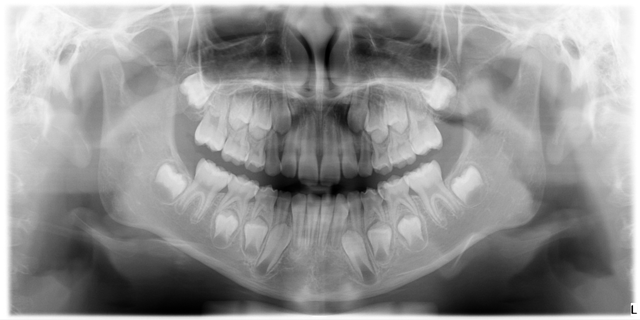
child